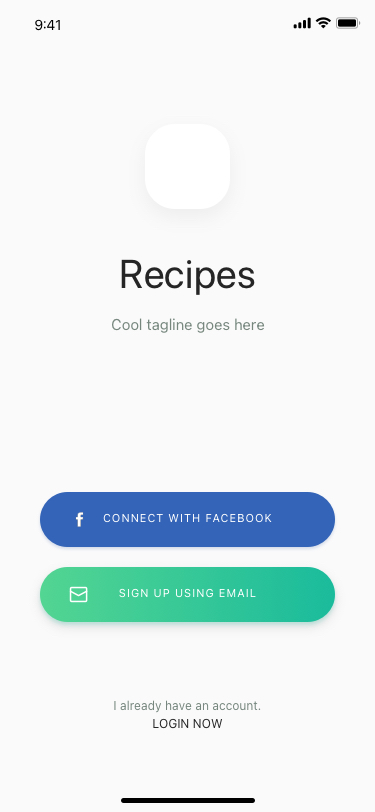
Text in this UI design:
Cool tagline goes here
sign up using email
I already have an account.
LOGIN NOW
connect with facebook
Recipes